Question: I'm having trouble implementing a 3d transform (specifically a Y axis rotation) in Androids webkit browser.
My implementation is similar to this example: <URL>
A div is flipped through '-webkit-transform: rotateY( 180deg );' but it seems that '-webkit-backface-visibility: hidden;' does not have any effect, as the backside of the div is always visible. Here is a screenshot from the Android emulator running 4.1:

What is going on here? The example is working fine on iOS safari.
Is this a known Android bug, is there any way to work around this?
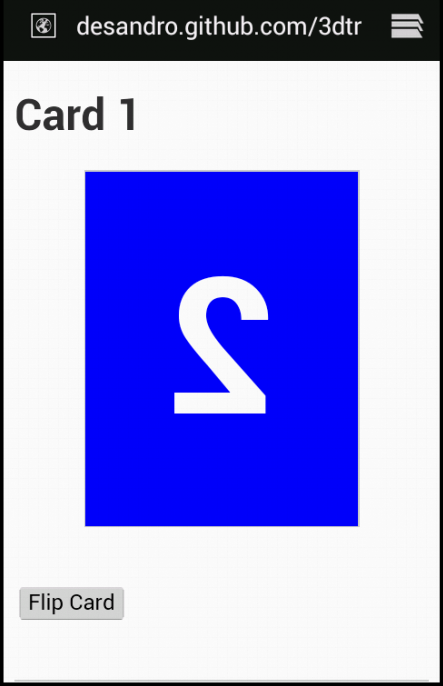
Answer: I experienced this bug on Chrome/WinXP aswell.
You could use the following as a workaround:
'''
<div id="container">
<div class="card" id="card1">1</div>
<div class="card" id="card2">2</div>
</div>
'''
'''
.card {
width: 150px;
height: 200px;
position: absolute;
top: 50px;
left: 50px;
color: #FFF;
font-size: 100px;
text-align: center;
}
#card1 {
background-color: #F00;
z-index: 1;
}
#card2 {
background-color: #00F;
z-index: 0;
-webkit-transform: rotateY(-180deg);
}
#container {
-webkit-perspective: 700px;
}
#container #card1 {
-webkit-transition: -webkit-transform .5s linear, z-index 0s .25s linear;
}
#container #card2 {
-webkit-transition: -webkit-transform .5s linear, z-index 0s .25s linear;
}
#container:hover #card1 {
z-index: 0;
-webkit-transform: rotateY(180deg);
}
#container:hover #card2 {
z-index: 1;
-webkit-transform: rotateY(0deg);
}
'''
I'm using the linear easing to be able to time the z-index swap.
You might need to play around with the perspective a little bit.
JsFiddle: <URL>